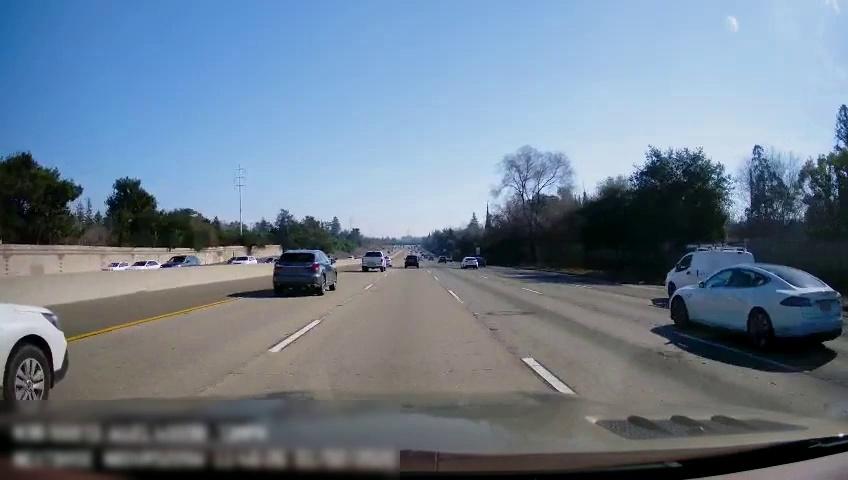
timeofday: Day
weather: Sunny
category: Vehicles | SUV
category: Vehicles | Car
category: Vehicles | Car
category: Vehicles | SUV
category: Vehicles | Car
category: Drivable Space
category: Vehicles | Car
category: Vehicles | Truck
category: Vehicles | SUV
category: Vehicles | Van
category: Vehicles | Car
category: Vehicles | Car
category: Vehicles | SUV
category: Vehicles | Car
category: Lanes | Current Lane
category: Lanes | Current Lane
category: Lanes | Alternate Lane
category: Lanes | Alternate Lane
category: Lanes | Alternate Lane
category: Lanes | Alternate Lane